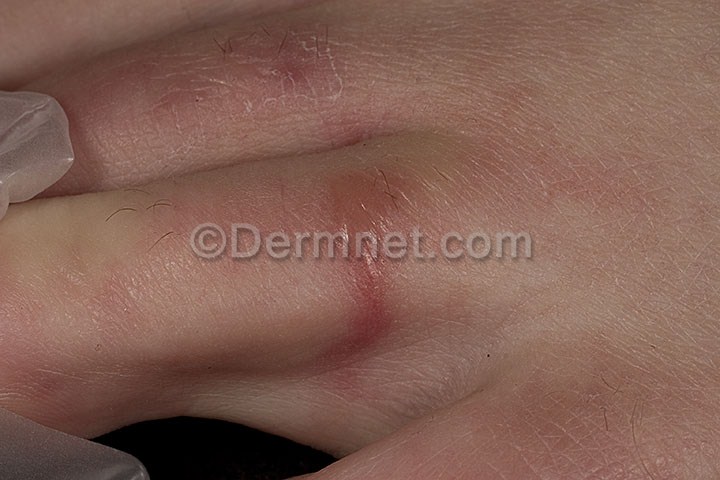
Disease: Scabies Lyme Disease and other Infestations and Bites